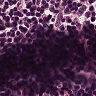
Metastatic tissue present: no